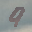
Label: 9